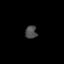
Tissue: prostate
Cell type: Fibroblasts
Senescence score: 0.7902
Nuclear area (px): 148
Mean DAPI intensity: 74.865